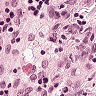
Metastatic tissue present: no